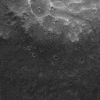
Atmospheric dust classification: not_dusty